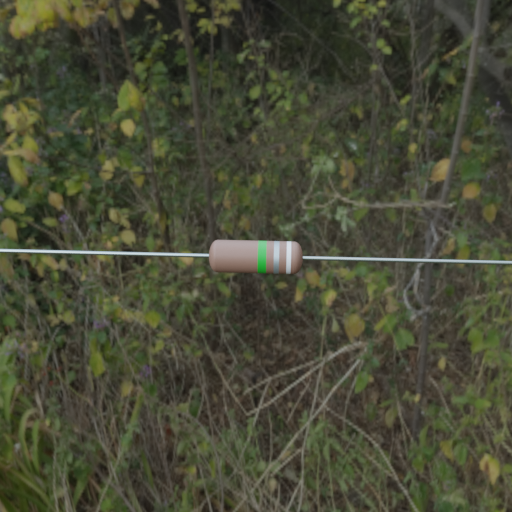
Resistor colour bands (in order): green, silver, white